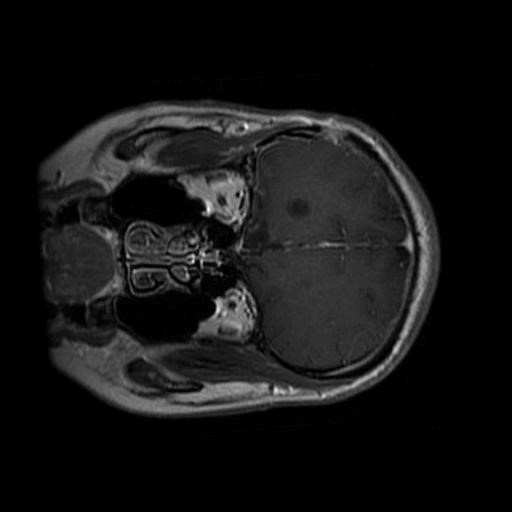
Label: brain_glioma